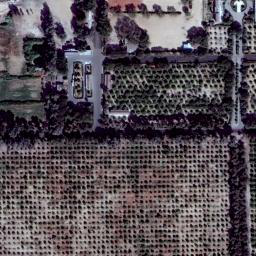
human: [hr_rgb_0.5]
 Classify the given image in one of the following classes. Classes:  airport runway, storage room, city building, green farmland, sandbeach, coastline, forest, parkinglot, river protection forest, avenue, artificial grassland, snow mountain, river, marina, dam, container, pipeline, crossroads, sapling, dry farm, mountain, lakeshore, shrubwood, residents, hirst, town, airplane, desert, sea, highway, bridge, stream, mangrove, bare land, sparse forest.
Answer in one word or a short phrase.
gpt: dry farm